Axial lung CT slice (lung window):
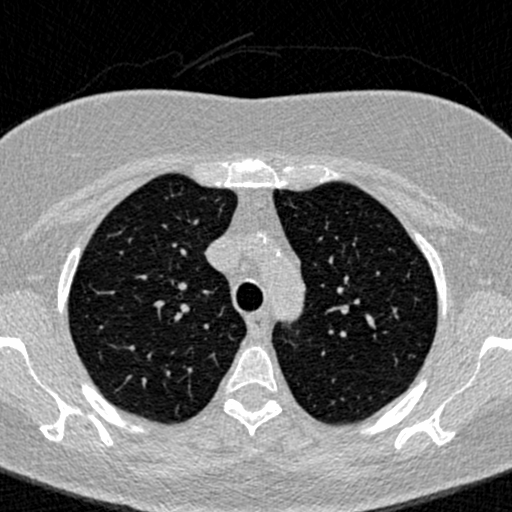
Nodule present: no